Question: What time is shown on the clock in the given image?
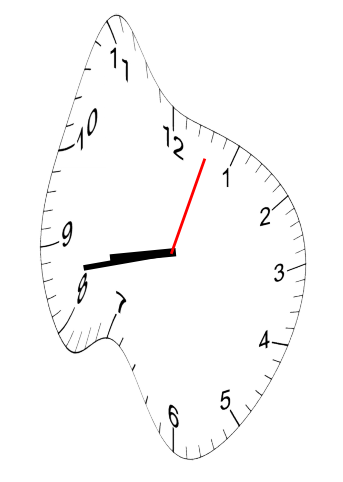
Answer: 08:43:03